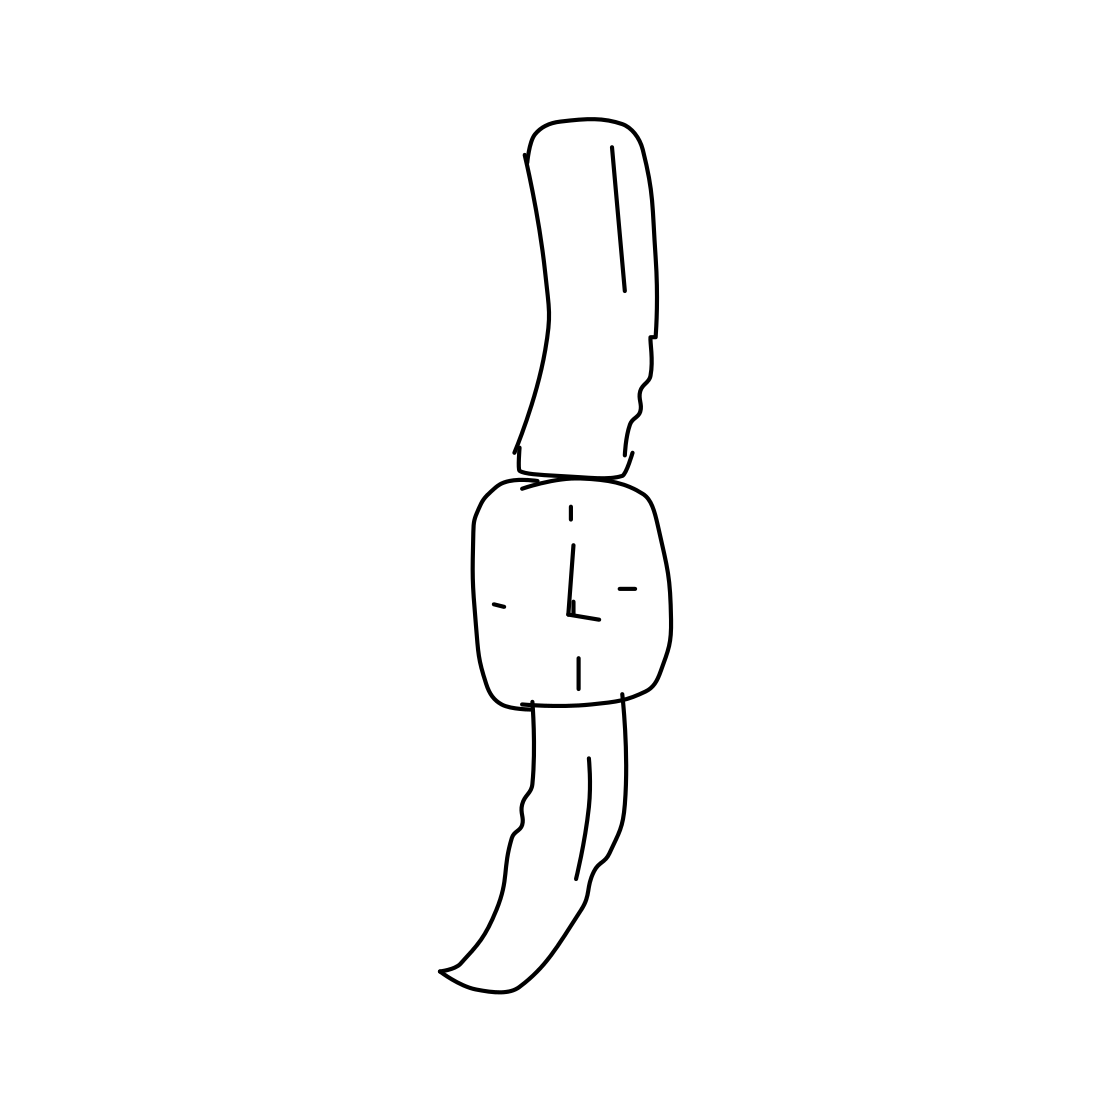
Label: wrist-watch